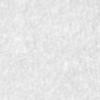
Label: no_change